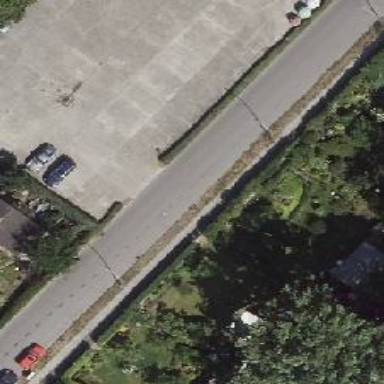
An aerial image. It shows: Residential road with asphalt surface. There is separate sidewalk and parking lane on the right side.